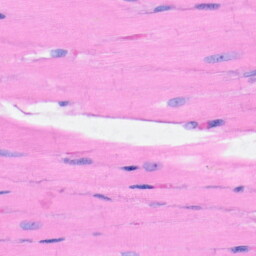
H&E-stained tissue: Heart